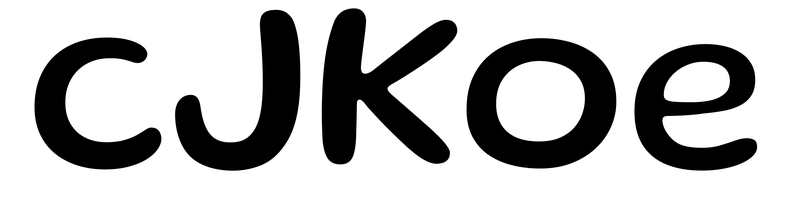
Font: Gluten_Regular